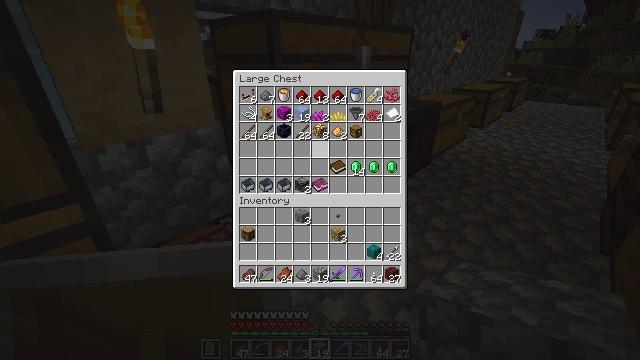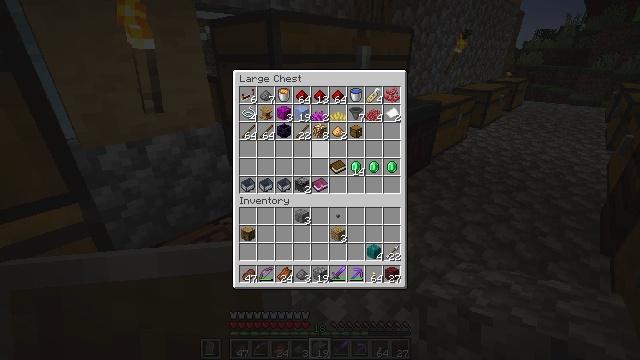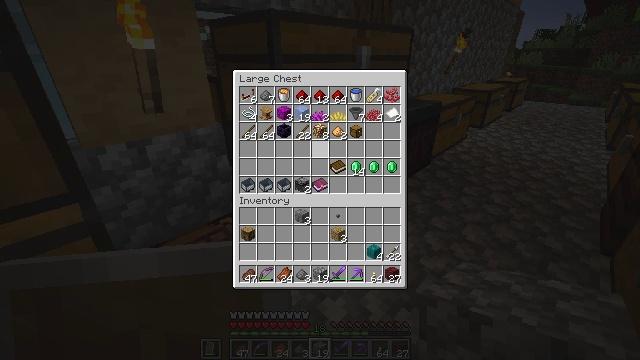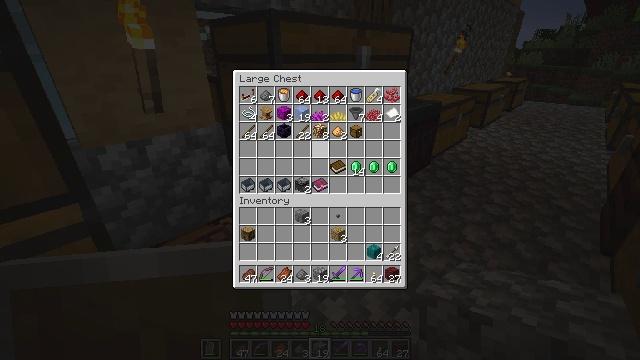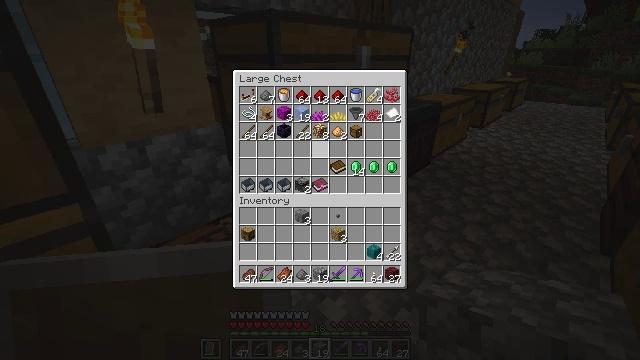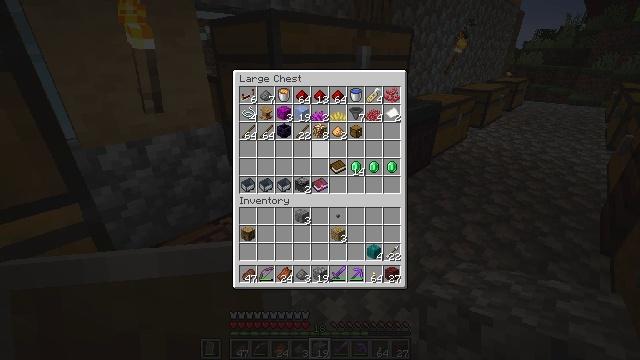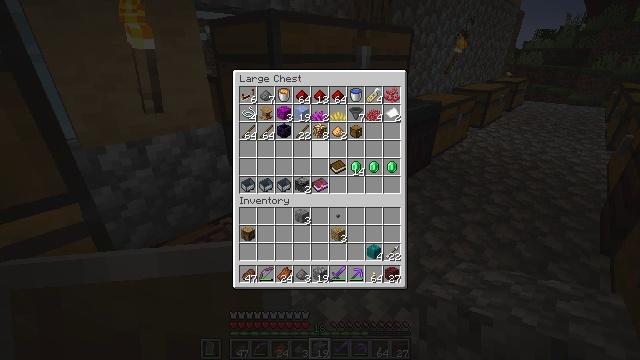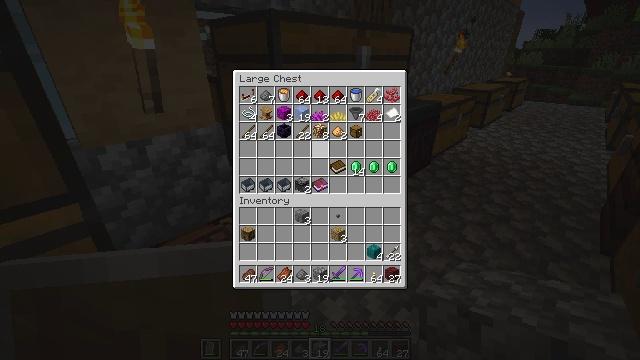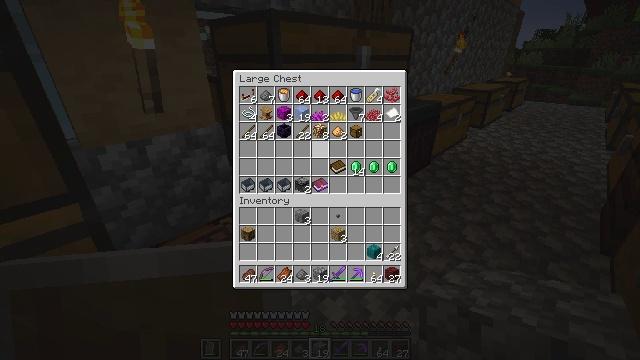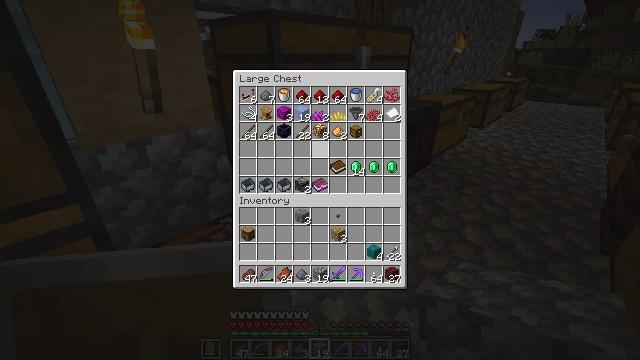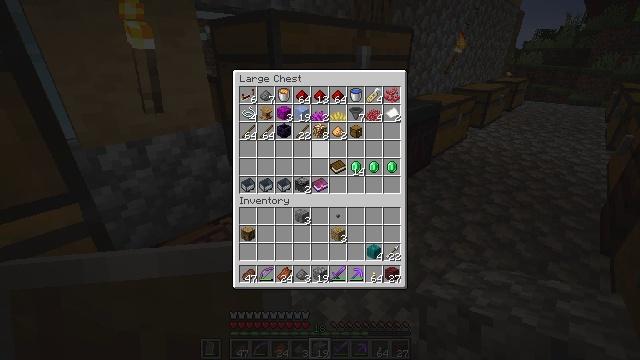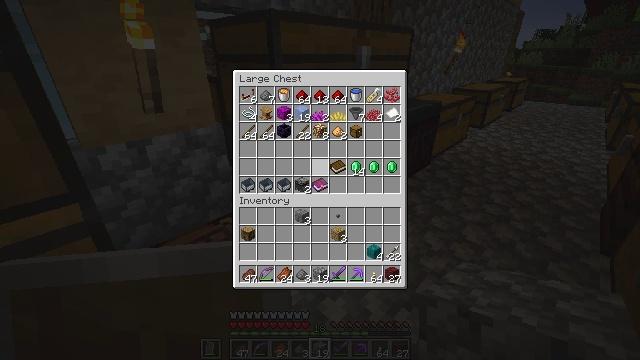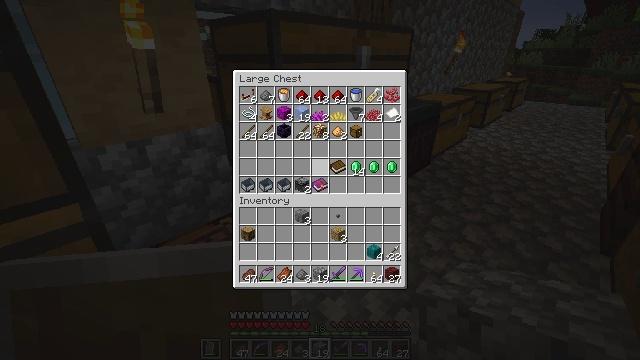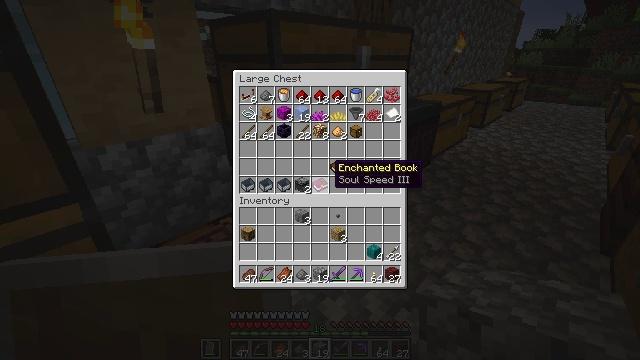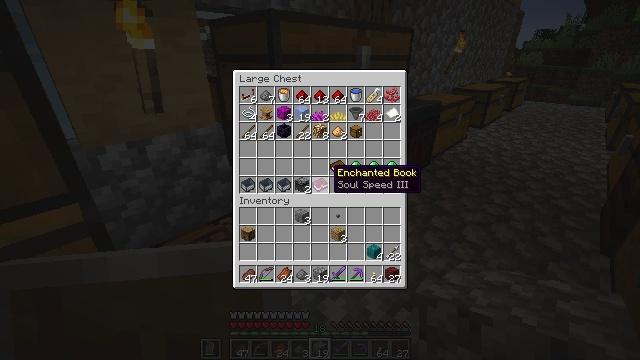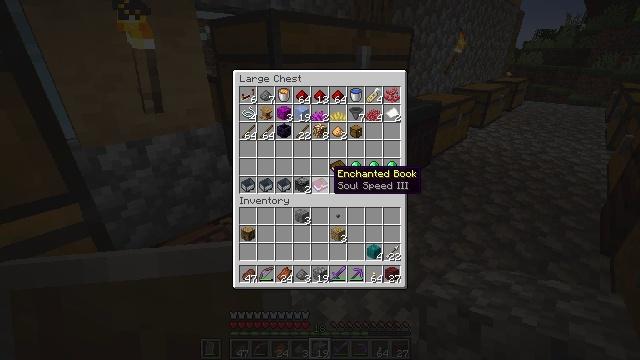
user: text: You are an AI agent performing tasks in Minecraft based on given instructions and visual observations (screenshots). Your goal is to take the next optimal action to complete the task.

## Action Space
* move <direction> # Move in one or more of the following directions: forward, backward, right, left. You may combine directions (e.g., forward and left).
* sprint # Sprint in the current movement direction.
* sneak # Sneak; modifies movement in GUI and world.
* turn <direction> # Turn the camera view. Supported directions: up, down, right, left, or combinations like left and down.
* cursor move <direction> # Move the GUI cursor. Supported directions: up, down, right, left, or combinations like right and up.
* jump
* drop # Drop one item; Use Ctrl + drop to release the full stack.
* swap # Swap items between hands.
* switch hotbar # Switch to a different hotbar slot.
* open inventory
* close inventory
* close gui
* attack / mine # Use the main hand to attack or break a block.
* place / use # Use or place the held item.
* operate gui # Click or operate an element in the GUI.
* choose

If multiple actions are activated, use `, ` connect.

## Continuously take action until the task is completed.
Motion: motion action
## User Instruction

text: Gather grass on the ground.
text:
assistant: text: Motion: no_op
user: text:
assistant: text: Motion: no_op
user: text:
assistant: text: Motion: no_op
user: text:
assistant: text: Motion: no_op
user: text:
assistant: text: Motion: no_op
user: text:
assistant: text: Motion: no_op
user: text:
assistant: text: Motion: no_op
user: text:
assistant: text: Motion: no_op
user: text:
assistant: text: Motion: no_op
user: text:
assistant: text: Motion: no_op
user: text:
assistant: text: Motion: turn down
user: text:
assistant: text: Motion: turn down
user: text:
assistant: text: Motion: no_op
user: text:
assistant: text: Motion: no_op
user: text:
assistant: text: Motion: no_op
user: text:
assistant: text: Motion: no_op
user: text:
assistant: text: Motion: no_op
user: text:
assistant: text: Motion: turn left and up
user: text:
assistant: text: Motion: turn left and up
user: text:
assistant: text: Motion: no_op
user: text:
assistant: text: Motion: no_op
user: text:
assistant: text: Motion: no_op
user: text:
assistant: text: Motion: no_op
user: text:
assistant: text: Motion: no_op
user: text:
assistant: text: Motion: no_op
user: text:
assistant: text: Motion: no_op
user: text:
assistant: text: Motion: no_op
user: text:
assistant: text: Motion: no_op
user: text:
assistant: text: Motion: no_op
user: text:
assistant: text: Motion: no_op